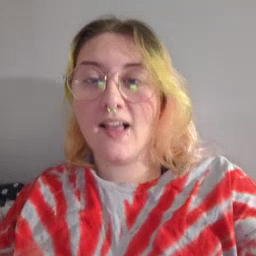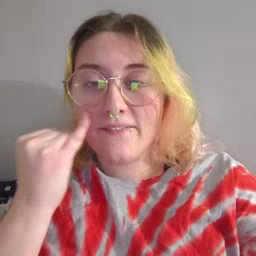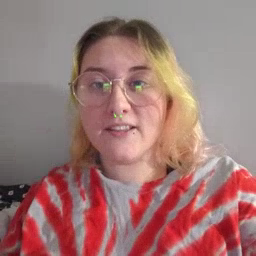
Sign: if